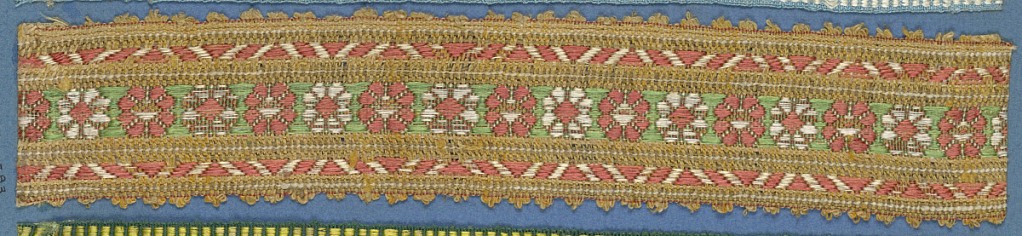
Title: Trimming
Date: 19th century
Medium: silk Technique: woven
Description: Trimming fragment in a design of red and white open flowers between narrow borders decorated with triangles of red on a brown ground; picot edges.